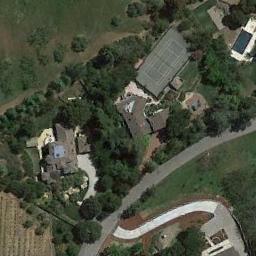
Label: tennis_court